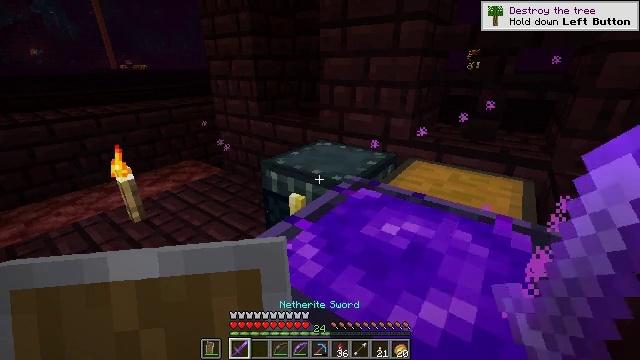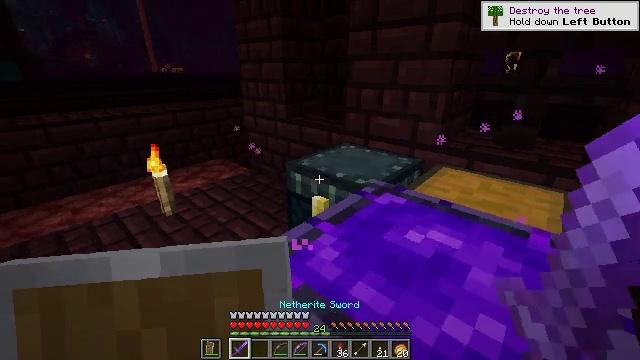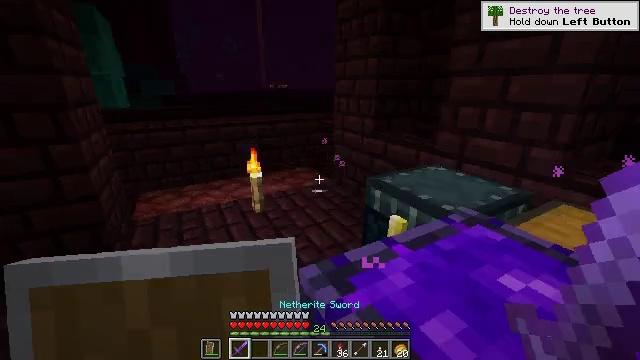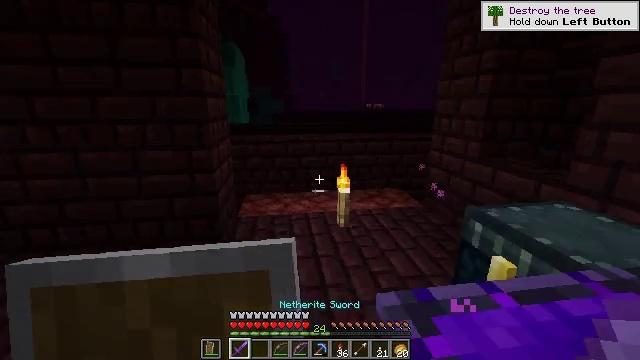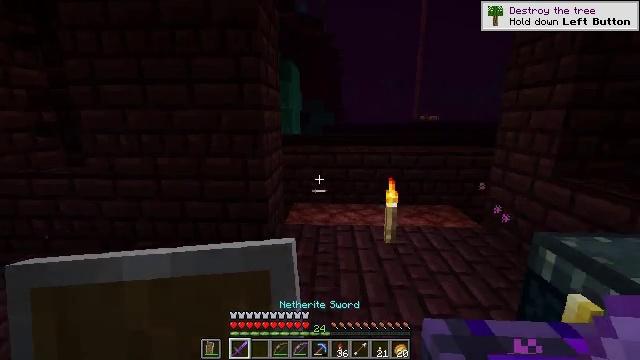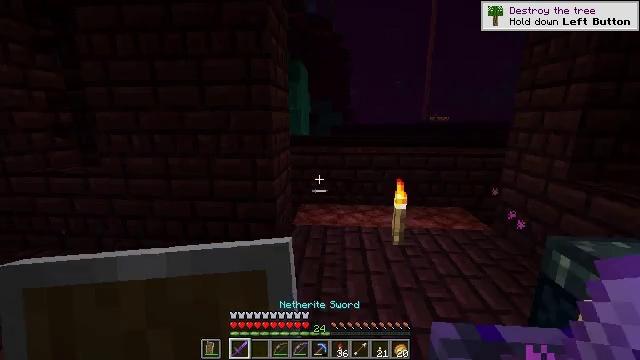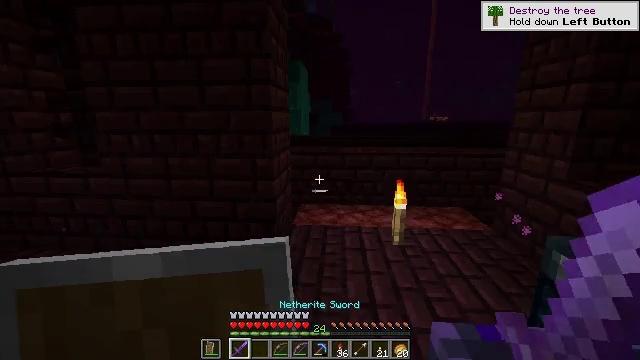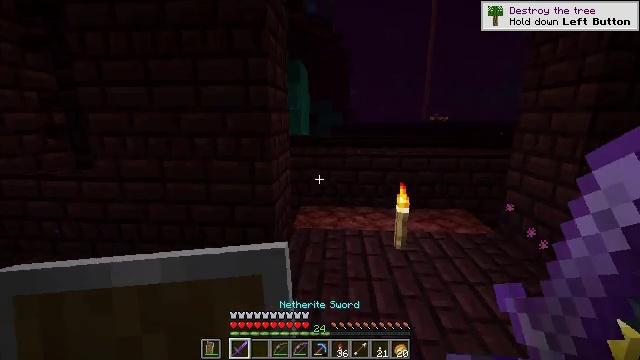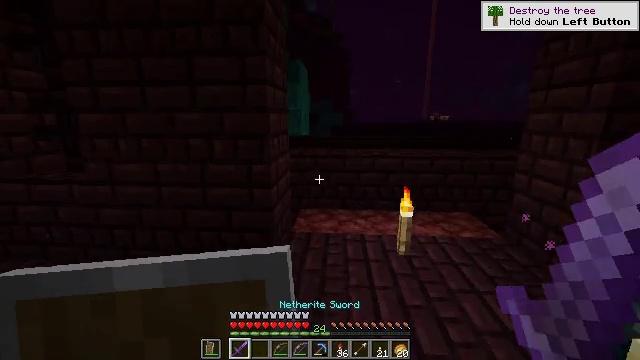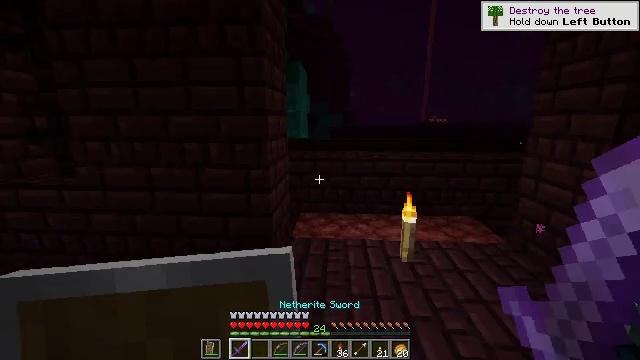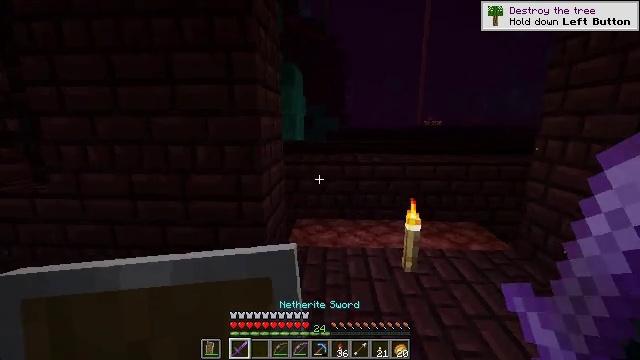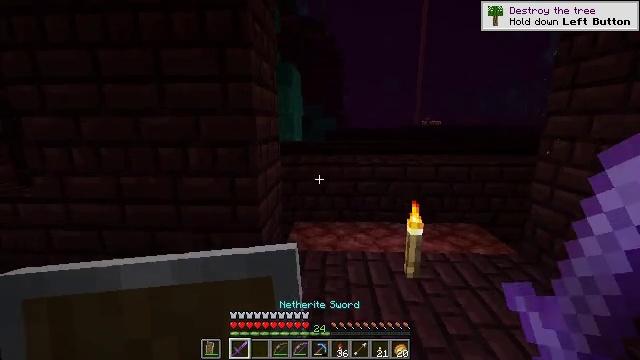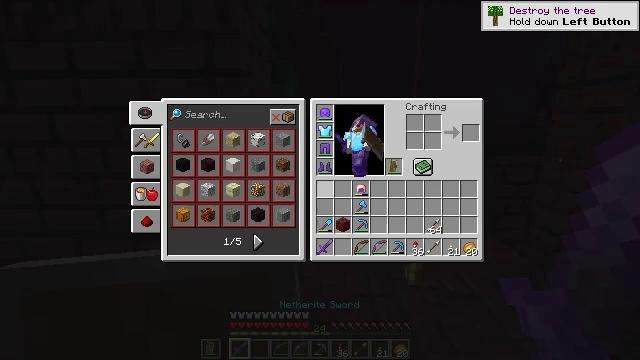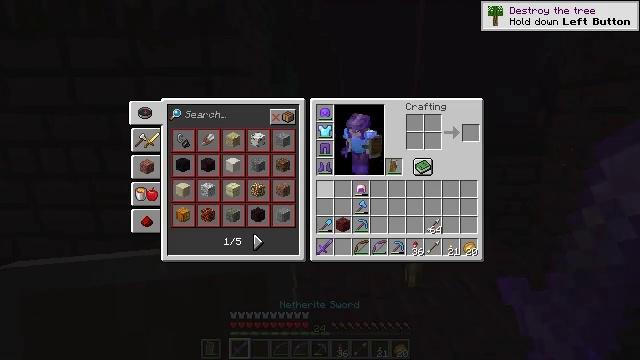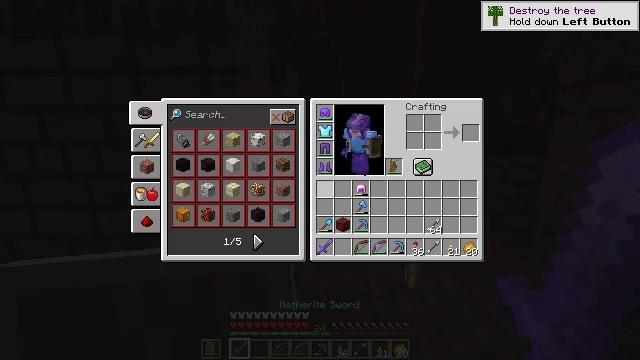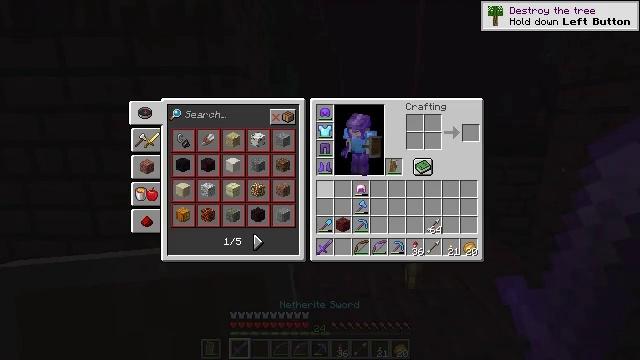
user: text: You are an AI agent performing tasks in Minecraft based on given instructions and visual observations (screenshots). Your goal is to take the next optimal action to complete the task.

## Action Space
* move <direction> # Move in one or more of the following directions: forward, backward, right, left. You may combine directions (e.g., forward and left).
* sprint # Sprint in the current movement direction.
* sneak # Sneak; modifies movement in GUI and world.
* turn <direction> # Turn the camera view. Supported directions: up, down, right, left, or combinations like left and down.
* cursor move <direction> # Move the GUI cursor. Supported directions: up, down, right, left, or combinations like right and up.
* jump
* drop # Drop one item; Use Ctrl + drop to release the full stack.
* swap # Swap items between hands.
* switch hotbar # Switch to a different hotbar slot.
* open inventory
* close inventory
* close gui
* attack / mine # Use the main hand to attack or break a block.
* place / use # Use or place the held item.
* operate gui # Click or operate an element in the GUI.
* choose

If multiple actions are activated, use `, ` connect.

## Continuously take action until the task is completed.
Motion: motion action
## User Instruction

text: Extinguish the fire.
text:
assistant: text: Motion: turn left
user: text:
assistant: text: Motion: turn left and up
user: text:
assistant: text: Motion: turn left and up
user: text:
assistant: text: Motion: turn left and up
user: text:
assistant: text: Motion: turn left
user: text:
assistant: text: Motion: no_op
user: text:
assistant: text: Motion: move forward
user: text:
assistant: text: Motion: move forward
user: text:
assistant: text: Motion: move forward
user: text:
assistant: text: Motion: move forward
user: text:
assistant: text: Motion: no_op
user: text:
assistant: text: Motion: open inventory
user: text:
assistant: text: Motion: open inventory
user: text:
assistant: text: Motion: open inventory
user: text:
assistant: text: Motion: no_op
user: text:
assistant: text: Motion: no_op
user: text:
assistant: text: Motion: no_op
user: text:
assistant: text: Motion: no_op
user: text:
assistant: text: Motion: no_op
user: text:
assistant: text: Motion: no_op
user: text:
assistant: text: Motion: no_op
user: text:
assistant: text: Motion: no_op
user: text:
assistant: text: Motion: no_op
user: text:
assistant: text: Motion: no_op
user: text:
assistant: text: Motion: no_op
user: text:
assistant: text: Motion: no_op
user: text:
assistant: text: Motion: no_op
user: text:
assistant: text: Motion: no_op
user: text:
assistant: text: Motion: no_op
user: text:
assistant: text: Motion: no_op